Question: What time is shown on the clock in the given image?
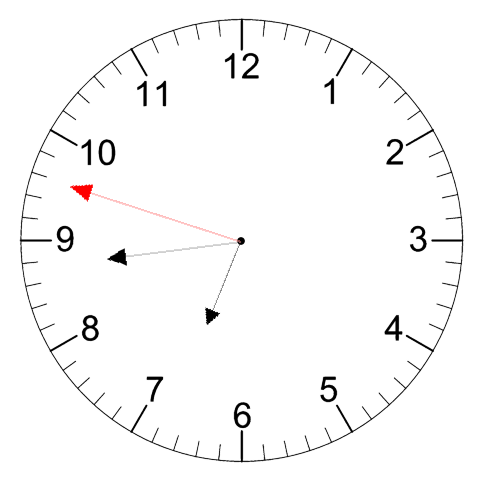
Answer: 06:43:48